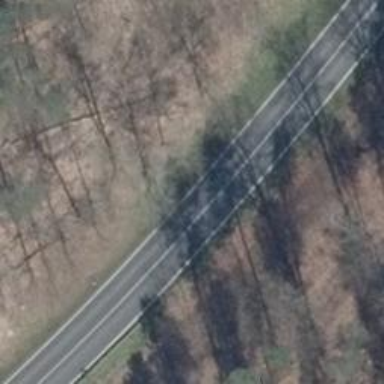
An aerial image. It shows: Asphalt road classified as primary highway.